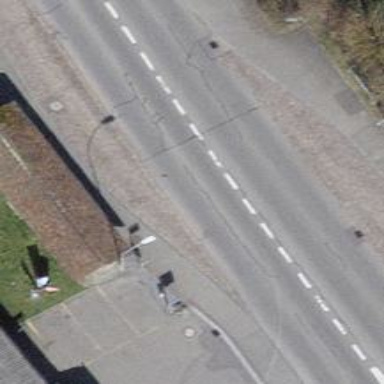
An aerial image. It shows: Bus stop with stop position for public transport.